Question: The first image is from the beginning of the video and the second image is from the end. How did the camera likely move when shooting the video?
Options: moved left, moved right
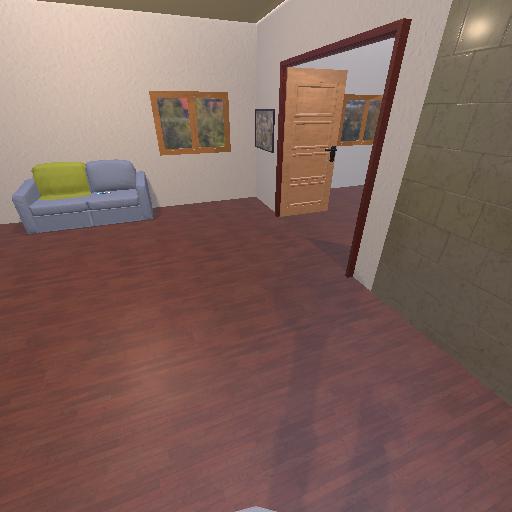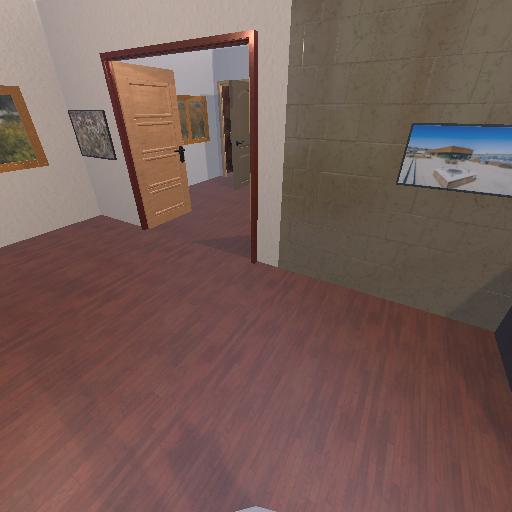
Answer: moved left